Question: What I would like to be able to do, is to be able to .
My problem is that I get a Error: "SQL72008: Variable DeployType is not defined." if I don't define the variable in the post deployment script like this ":setvar DeployType "varchar(100)"
When I run the publish.xml the DeployType parameter is rightly set at the top of the generated script that value get overridden with the ":setvar DeployType "varchar(100)". So to make this work I would need to manually remove that line before running this script.
So the question is

This is the content of my PostDeployment.sql file
'''
--The line causing my problems. I would like to skip it somehow.
:setvar DeployType "varchar(100)"
Print 'Always include core'
:r ..\Data\Core\_BaseCore.sql
--Conditionaly add based on DeployType comming from the publishing.xml
IF ('$(DeployType)' = 'A')
BEGIN
:r ..\Data\A\_BaseKnap.sql
END
ELSE IF ('$(DeployType)' = 'B')
BEGIN
:r ..\Data\B\_BaseB.sql
END
'''
This is the content in the Database.publish.xml file
'''
<?xml version="1.0" encoding="utf-8"?>
<Project ToolsVersion="4.0" xmlns="http://schemas.microsoft.com/developer/msbuild/2003">
<PropertyGroup>
<IncludeCompositeObjects>True</IncludeCompositeObjects>
<TargetDatabaseName>db name</TargetDatabaseName>
<DeployScriptFileName>Database.sql</DeployScriptFileName>
<ProfileVersionNumber>1</ProfileVersionNumber>
<TargetConnectionString>Connection string</TargetConnectionString>
</PropertyGroup>
<ItemGroup>
<SqlCmdVariable Include="DeployType">
<Value>B</Value>
</SqlCmdVariable>
</ItemGroup>
</Project>
'''
When I publish this to a script file to be run against the database I get (lots of stuff removed not needed).
'''
:setvar DeployType "B"
--This nulls out the DeployType set before
:setvar DeployType "varchar(100)"
Print 'Always include core'
:r ..\Data\Core\_BaseCore.sql
--Conditionaly add based on DeployType comming from the publishing.xml
IF ('$(DeployType)' = 'A')
BEGIN
:r ..\Data\A\_BaseKnap.sql
END
ELSE IF ('$(DeployType)' = 'B')
BEGIN
:r ..\Data\B\_BaseB.sql
END
'''
And running this (in e.g Sql Manager) the result is
'''
Print 'Always include core'
'''
where it doesn't go into the IF statements because it has been defaulted.
Hope this is clear enough.
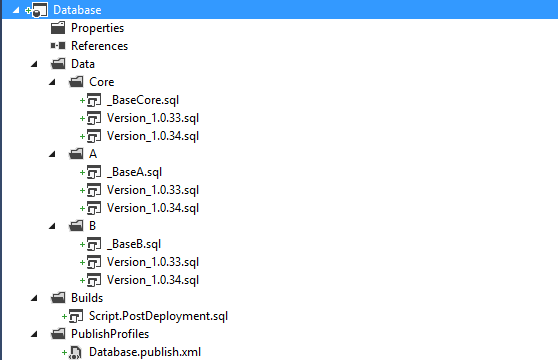
Answer: I know this is a bit old thread, but here is the answer:
Click the properties on you database project and navigate to the "SQLCMD Variables" window. Define your '$(DeployType)' variable in the SQLCMD Variables table. This will allow the project to compile and hence you can (and actually need) remove the line ':setvar DeployType "varchar(100)"' from the script itself.